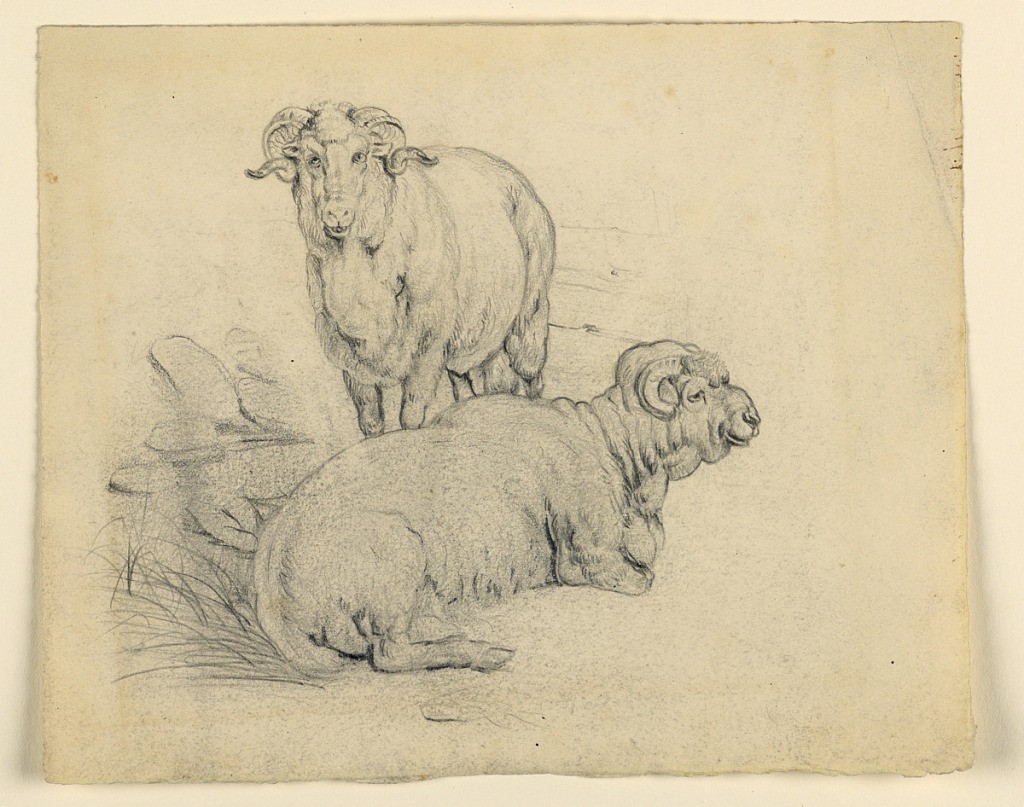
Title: Study of Two Rams
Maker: Samuel Colman, American, 1832–1920
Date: ca. 1850
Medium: Graphite on paper
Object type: Drawing
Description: Horizontal rectangle.  One is shown crouching and turned toward right, in the foreground.  The other stands behind him, gazing at the spectator.